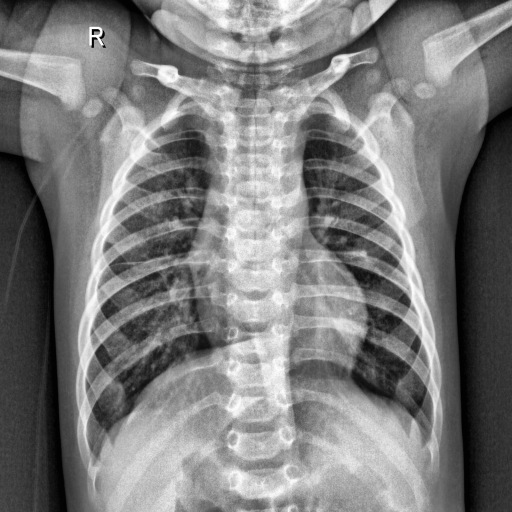
Finding: NORMAL